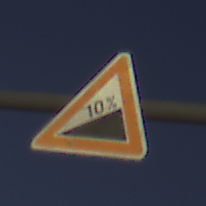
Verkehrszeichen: Steigung10
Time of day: SunriseSunset
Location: Outdoor (Nature)
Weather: Clear
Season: NotSpecified
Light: Natural